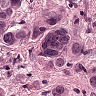
Metastatic tissue present: yes